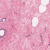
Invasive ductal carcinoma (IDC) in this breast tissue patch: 0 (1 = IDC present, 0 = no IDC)